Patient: sex F, age 35
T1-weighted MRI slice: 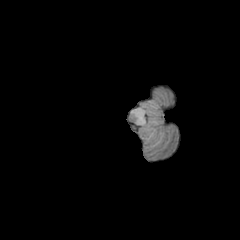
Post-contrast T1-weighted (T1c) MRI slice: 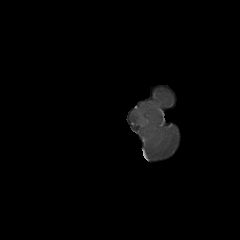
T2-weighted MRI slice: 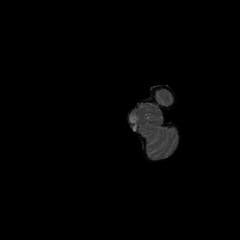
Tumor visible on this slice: yes
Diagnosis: Astrocytoma, IDH-mutant
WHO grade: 3